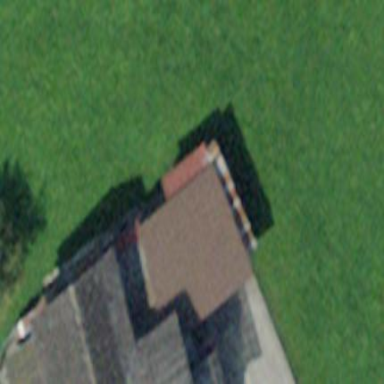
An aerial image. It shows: View of roof of building.